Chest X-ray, PA view. Patient: 59 years old, sex M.
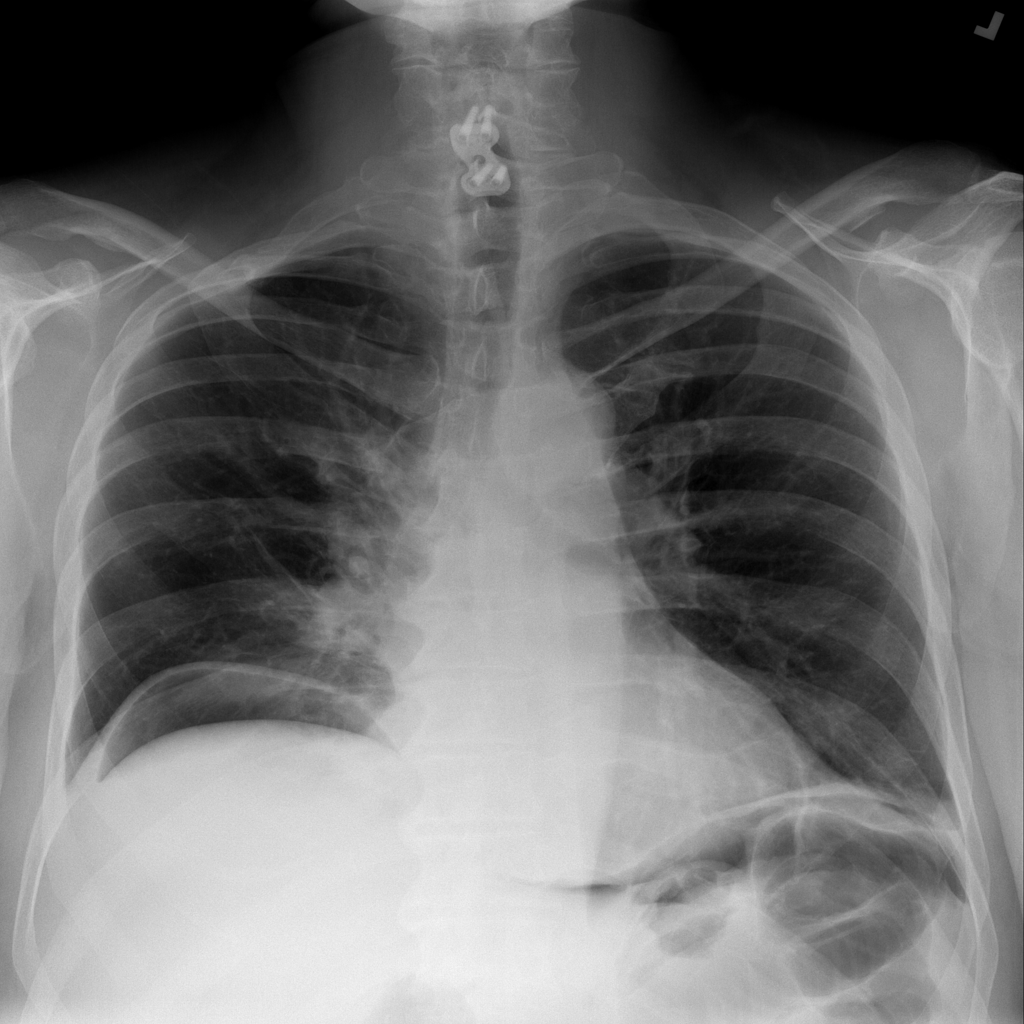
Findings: No Finding